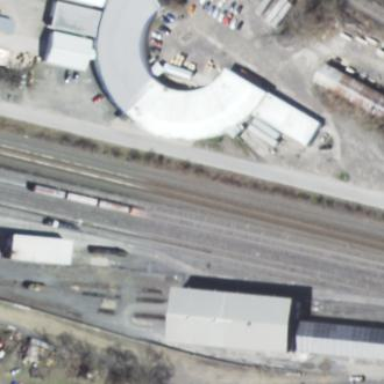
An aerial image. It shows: Building that serves as railway roundhouse.